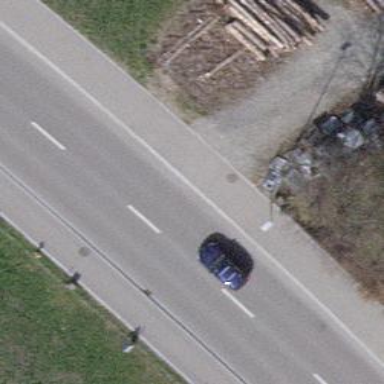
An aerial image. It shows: Primary highway with sidewalk on the left.